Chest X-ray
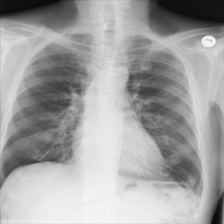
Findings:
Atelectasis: negative
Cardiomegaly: negative
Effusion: negative
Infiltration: negative
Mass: negative
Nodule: negative
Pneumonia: negative
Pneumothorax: negative
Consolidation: negative
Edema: negative
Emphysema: negative
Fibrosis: negative
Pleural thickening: negative
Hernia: negative